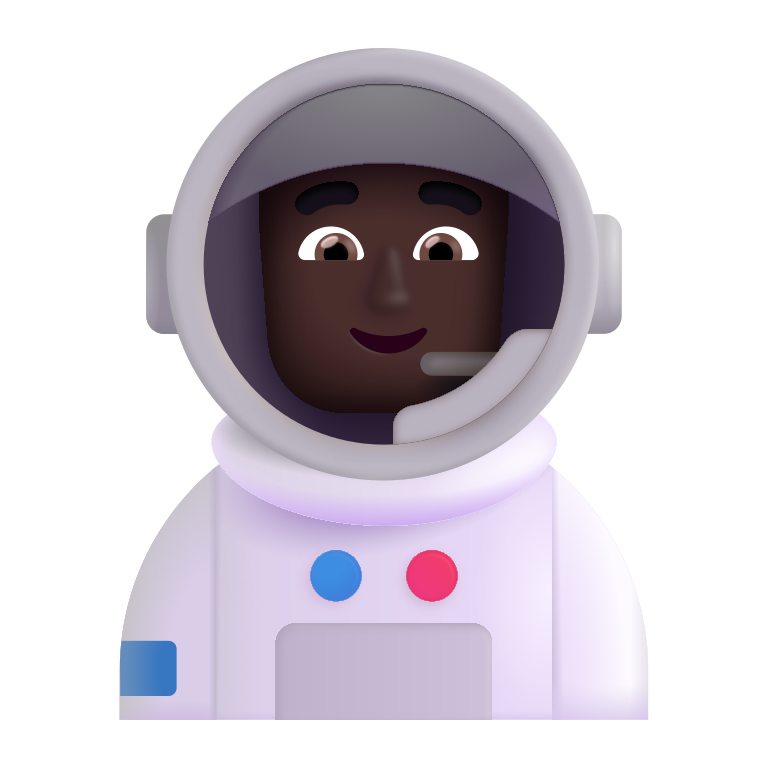
man astronaut color dark